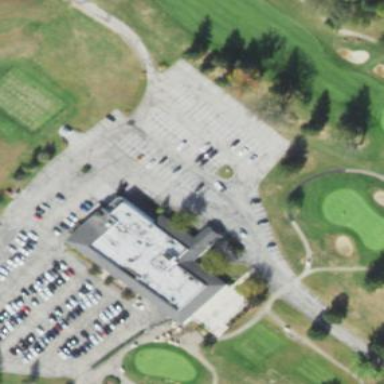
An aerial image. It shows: Building associated with golf.